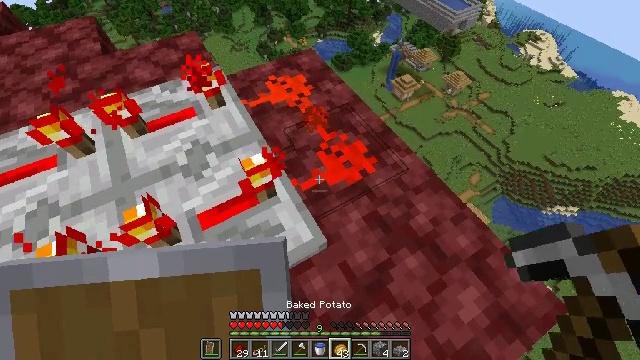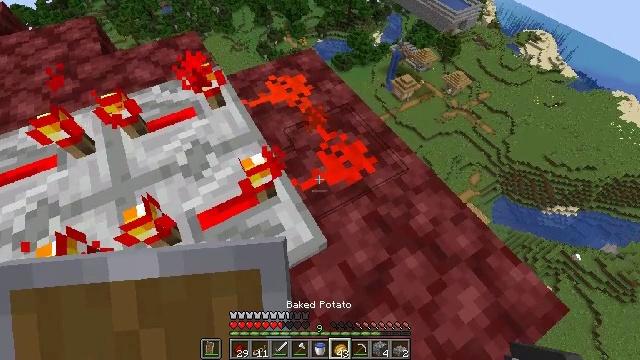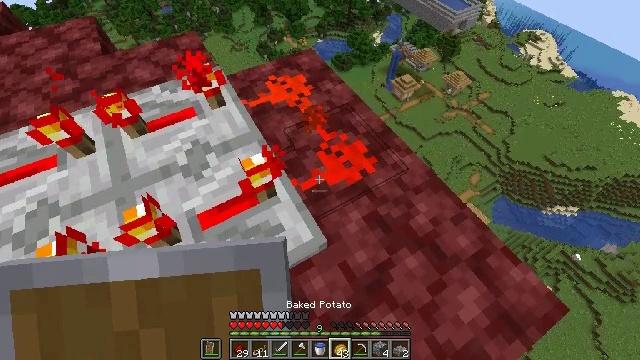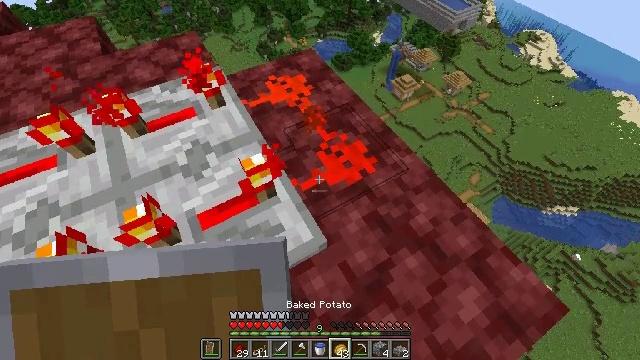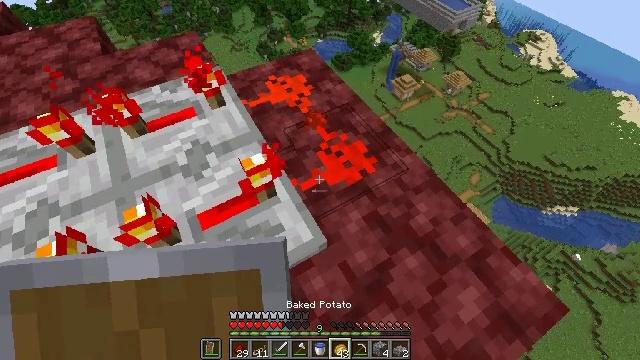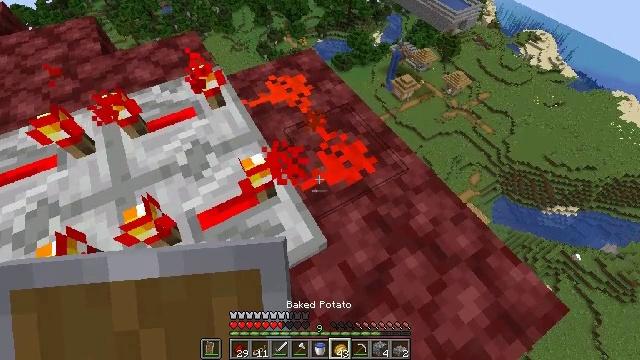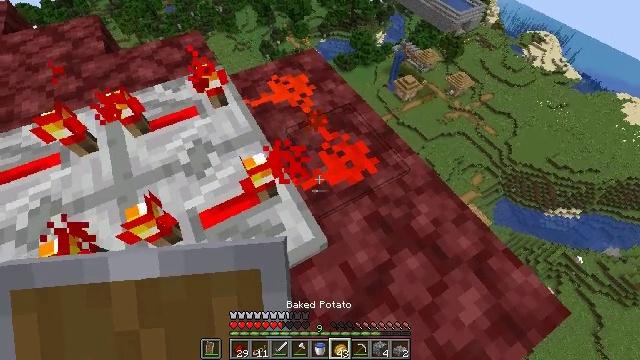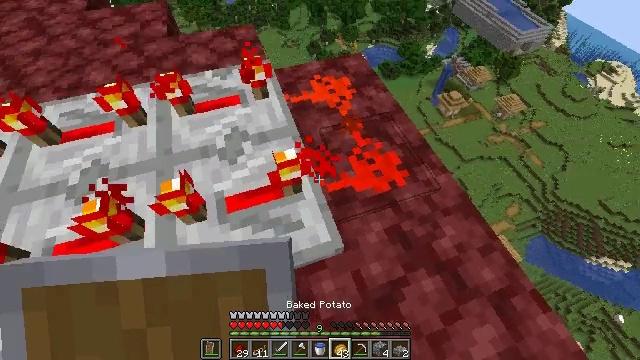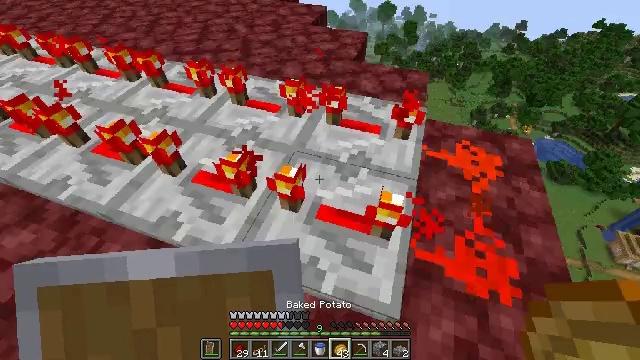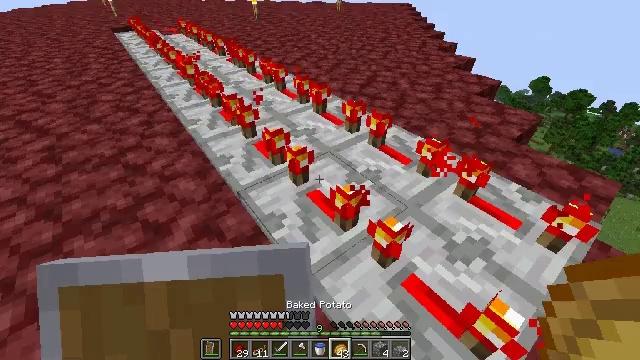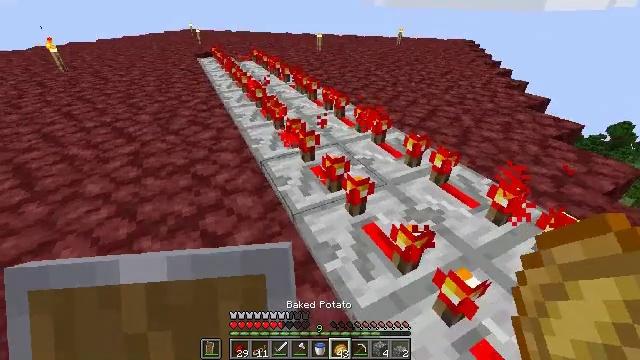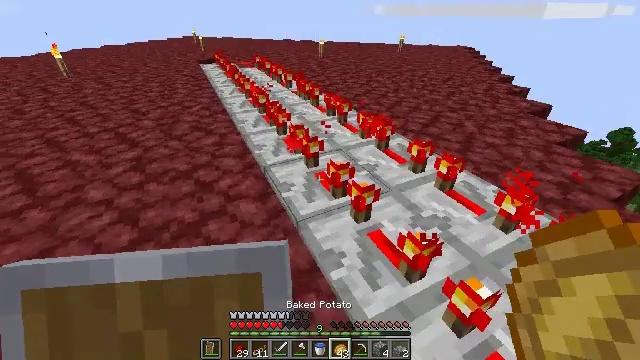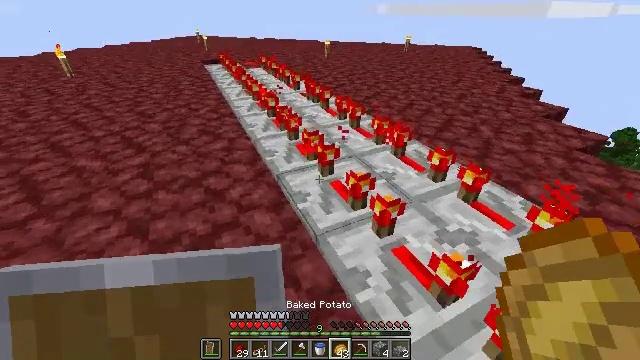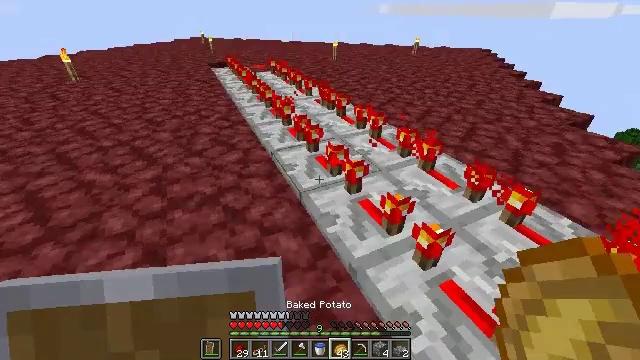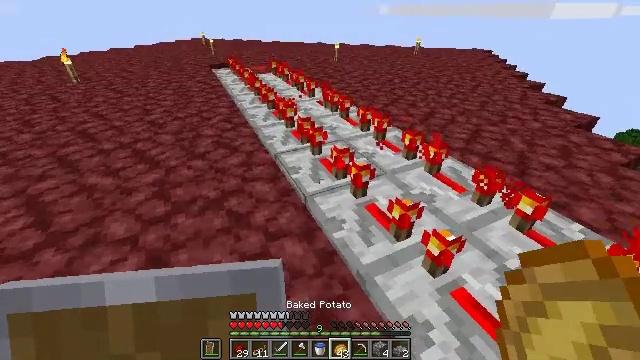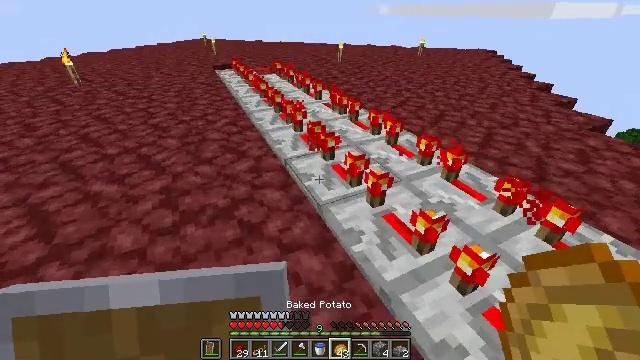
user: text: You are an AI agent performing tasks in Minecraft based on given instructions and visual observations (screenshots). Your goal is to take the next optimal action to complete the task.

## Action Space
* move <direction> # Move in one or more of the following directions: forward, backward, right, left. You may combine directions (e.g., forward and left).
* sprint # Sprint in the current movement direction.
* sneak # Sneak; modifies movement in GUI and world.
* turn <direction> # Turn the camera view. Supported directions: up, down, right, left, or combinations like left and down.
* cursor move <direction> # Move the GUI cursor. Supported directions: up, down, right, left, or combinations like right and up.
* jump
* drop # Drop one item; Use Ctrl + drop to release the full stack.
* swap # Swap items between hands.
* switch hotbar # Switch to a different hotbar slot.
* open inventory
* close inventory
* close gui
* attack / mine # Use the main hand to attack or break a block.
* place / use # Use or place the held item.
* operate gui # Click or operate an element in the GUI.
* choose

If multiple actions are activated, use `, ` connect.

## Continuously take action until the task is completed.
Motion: motion action
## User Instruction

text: Mine the redstone wire connected to mechanisms.
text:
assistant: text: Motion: no_op
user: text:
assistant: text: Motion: no_op
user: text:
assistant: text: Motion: no_op
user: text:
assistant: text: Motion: no_op
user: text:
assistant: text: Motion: no_op
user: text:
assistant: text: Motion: no_op
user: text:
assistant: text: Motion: turn left
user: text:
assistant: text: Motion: turn left and up
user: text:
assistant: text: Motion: move left, turn left and up
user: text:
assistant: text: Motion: move forward and move left, turn left and up
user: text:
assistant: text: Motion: move forward and move left, turn up
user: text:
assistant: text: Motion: move forward and move left
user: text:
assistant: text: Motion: move forward and move left
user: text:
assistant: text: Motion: move forward and move left
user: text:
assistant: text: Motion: move forward and move left
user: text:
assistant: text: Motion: move forward and move left
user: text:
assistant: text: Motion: move forward and move left
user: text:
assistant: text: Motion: move forward and move left
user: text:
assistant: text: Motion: move forward
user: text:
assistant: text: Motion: move forward
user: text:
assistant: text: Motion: move forward
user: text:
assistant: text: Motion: move forward
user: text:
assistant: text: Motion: move forward
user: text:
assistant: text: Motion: move forward
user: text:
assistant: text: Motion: move forward
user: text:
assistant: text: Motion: move forward
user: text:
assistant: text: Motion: move forward
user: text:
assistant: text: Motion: move forward
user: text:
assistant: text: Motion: move forward
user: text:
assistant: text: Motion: move forward